Question: I am making an app where the user selects a couple of different inputs (non-actual example: car brand, miles and color). Every selection has some defined values to choose from, which are each one or two sentences long. I am wondering what the best way to display this is.
A picker view will not work well since some options are two sentences long. I could use a modal or push view with tables in them, but I am not sure what is the most "correct" way according to conventions? Let us say that I use a modal view, is it against any convention to dismiss it automatically when the user selects something in the table?
EDIT:
To make myself more clear, below is an example of the hierarchy I am talking about.

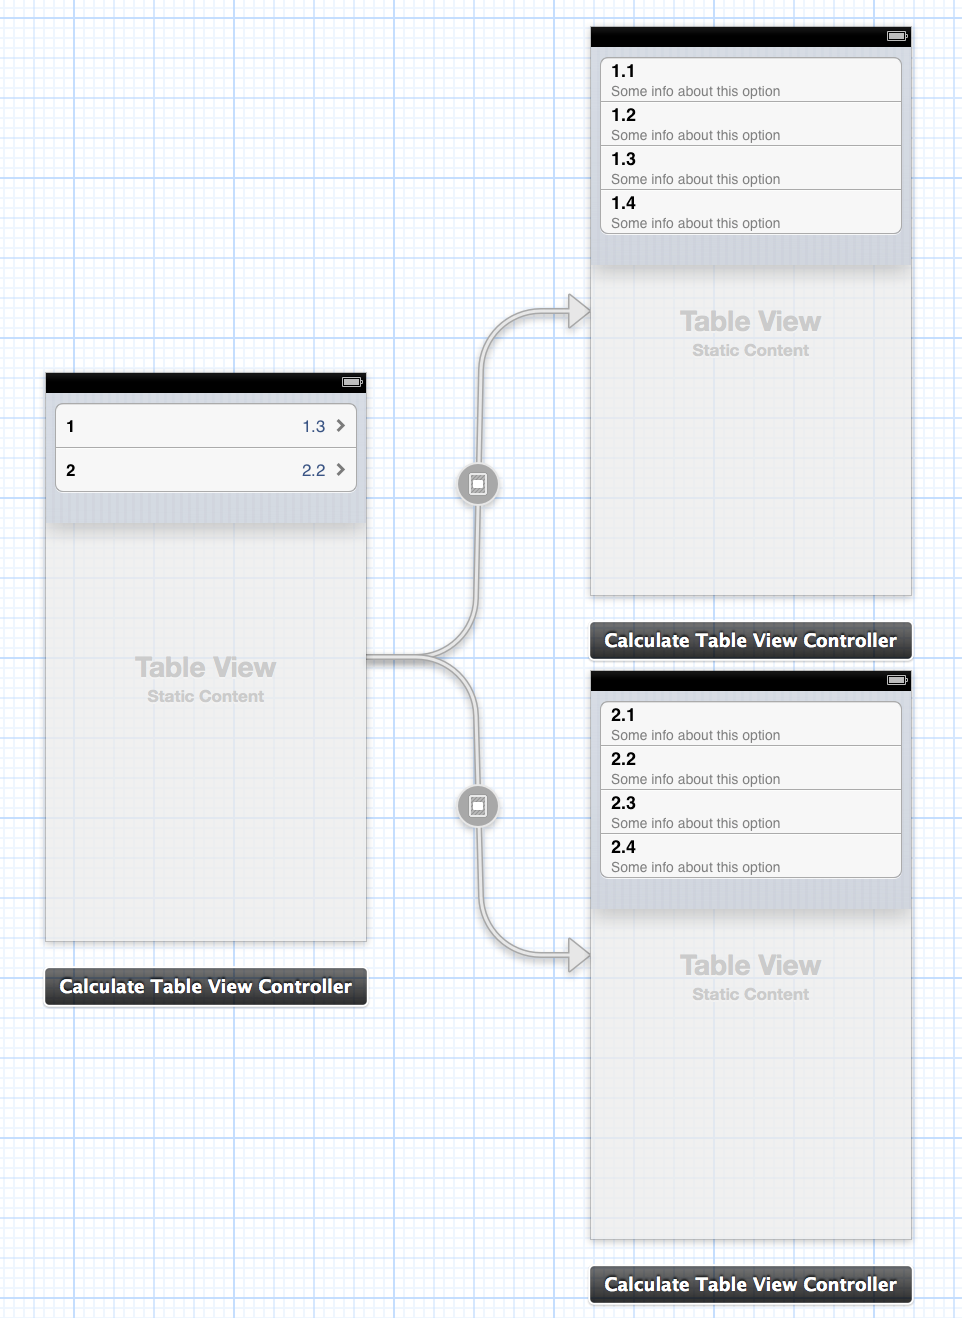
Answer: You can dismiss the current modal view controller any time you want. of doing this. When the user selected a table view cell, you can dismiss the modal view controller in the UITableViewDelegate method:
'''
- (void)tableView:(UITableView *)tableView didSelectRowAtIndexPath:(NSIndexPath *)indexPath {
[tableView deselectRowAtIndexPath:indexPath animated:YES];
/* dismiss your modal view controller
through the UIViewController method
- (void)dismissViewControllerAnimated:(BOOL)flag completion:(void (^)(void))completion
or through the UINavigationViewController method
- (UIViewController *)popViewControllerAnimated:(BOOL)animated
depending on the way you presented it in the first place. */
}
'''
And a table view is for displaying options with long text.
You can adjust the height of each cell in the table view through the UITableViewDelegate method:
'''
- (CGFloat)tableView:(UITableView *)tableView heightForRowAtIndexPath:(NSIndexPath *)indexPath {
return /*appropriate cell height in order to accommodate long text */;
}
'''
Also, if you'd like to calculate , you can do it like this:
'''
// get the table view width
CGFloat tableViewWidth = [tableView bounds].size.width;
// get your piece of text
NSString *text = /*your text*/
CGFloat textHeight = [text sizeWithFont:[UIFont systemFontOfSize:18]/*or any font you want*/
forWidth:tableViewWidth
lineBreakMode:NSLineBreakByWordWrapping].height;
'''